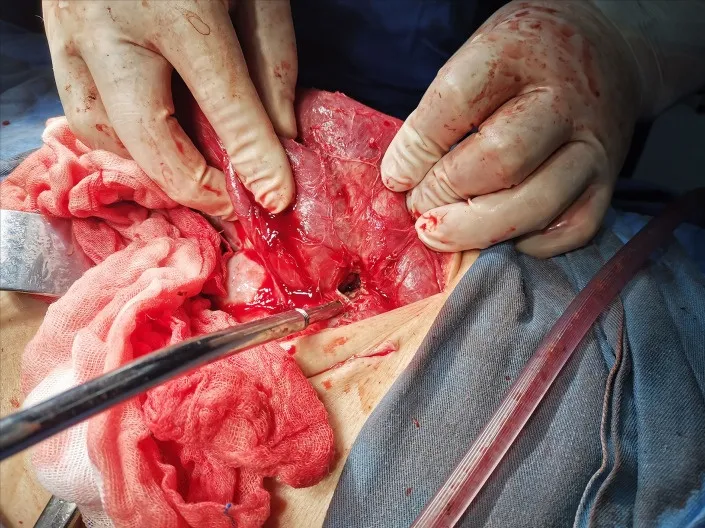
A gangrene rupture of the ileum was found about 50 cm from the ileocecal area.
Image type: medical_photograph (other_medical_photograph)